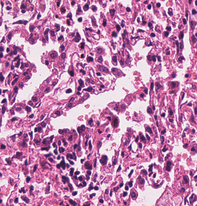
Tumor epithelial tissue: no
Tumor-associated stroma tissue: no
Normal tissue: yes